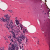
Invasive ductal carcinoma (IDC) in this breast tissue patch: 0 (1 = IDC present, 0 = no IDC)